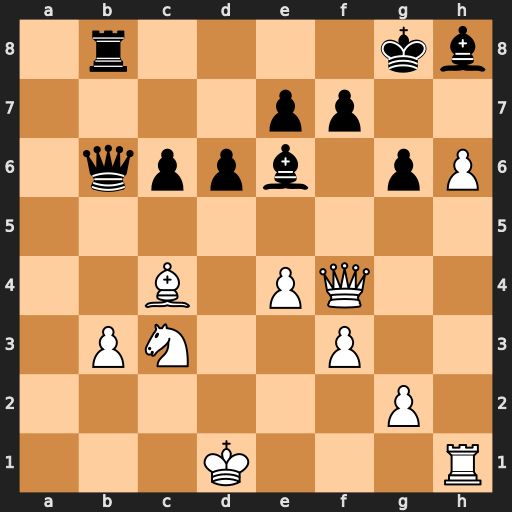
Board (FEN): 1r4kb/4pp2/1qppb1pP/8/2B1PQ2/1PN2P2/6P1/3K3R
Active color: w
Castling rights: -
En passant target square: -
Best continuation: h7+ Kf8 Bxe6 Qd4+ Ke2